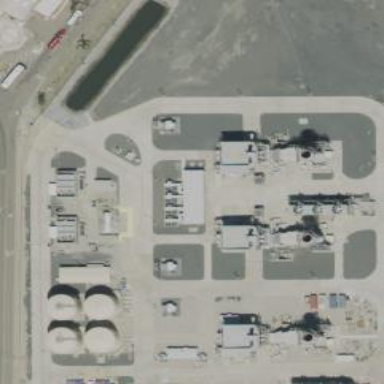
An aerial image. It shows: Gas turbine generator is in use.